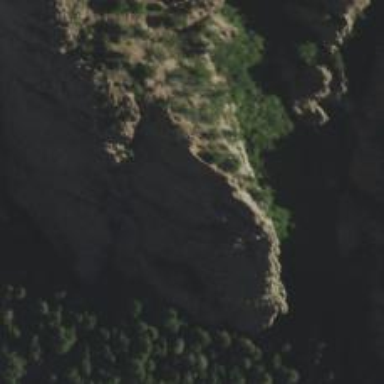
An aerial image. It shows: Natural ridge.